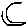
Label: moon